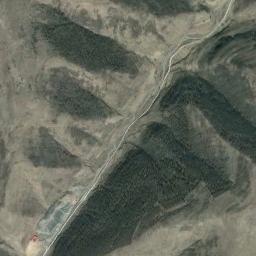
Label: mountain